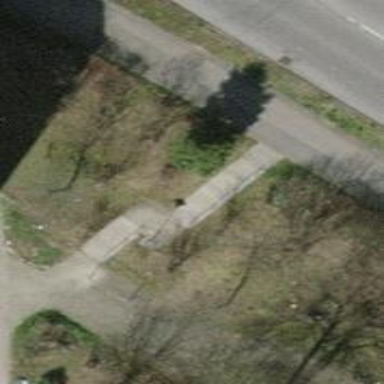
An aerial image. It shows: Concrete steps.